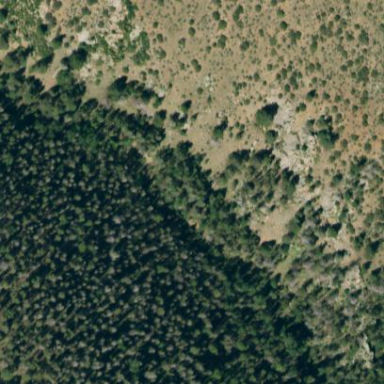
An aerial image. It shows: Forest area dominated by evergreen needle-leaved trees.